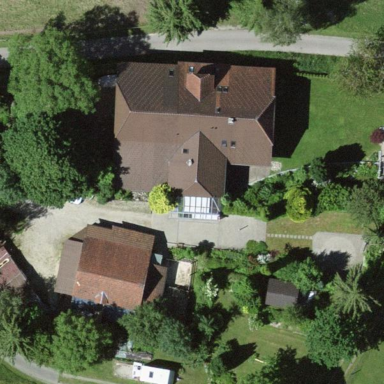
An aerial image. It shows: Farm building.